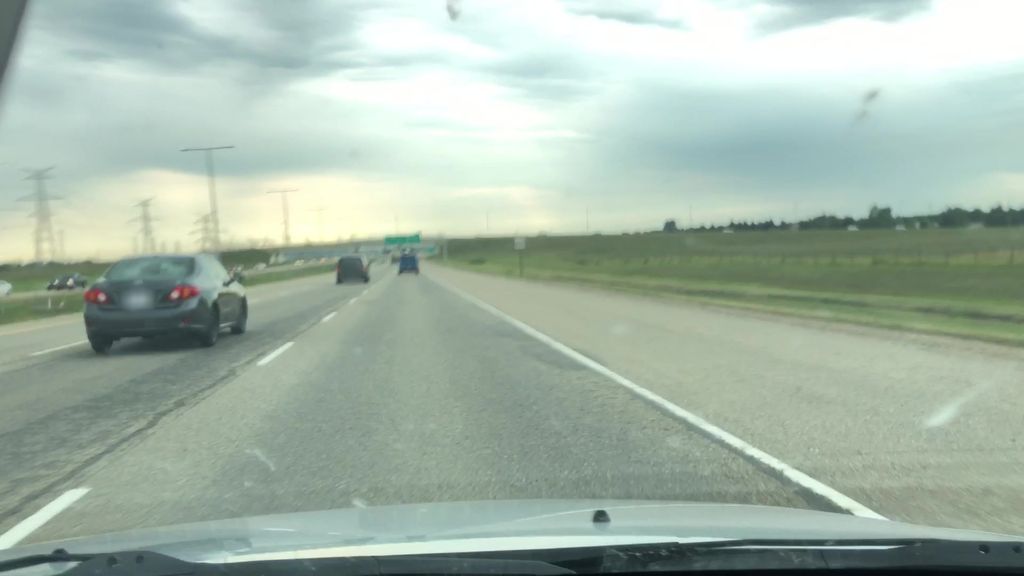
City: edmonton